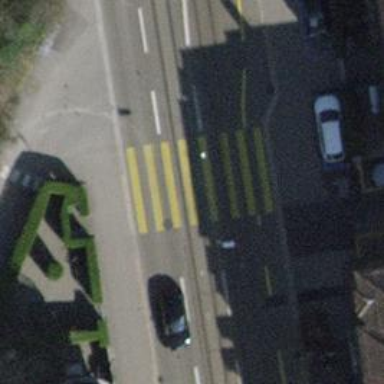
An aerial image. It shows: Marked zebra crossing on the road.